Question: Find the horizontal coordinate of the first time the ball hits the ground. The result is rounded down to the nearest integer. Note that there is no energy loss in the event of a collision
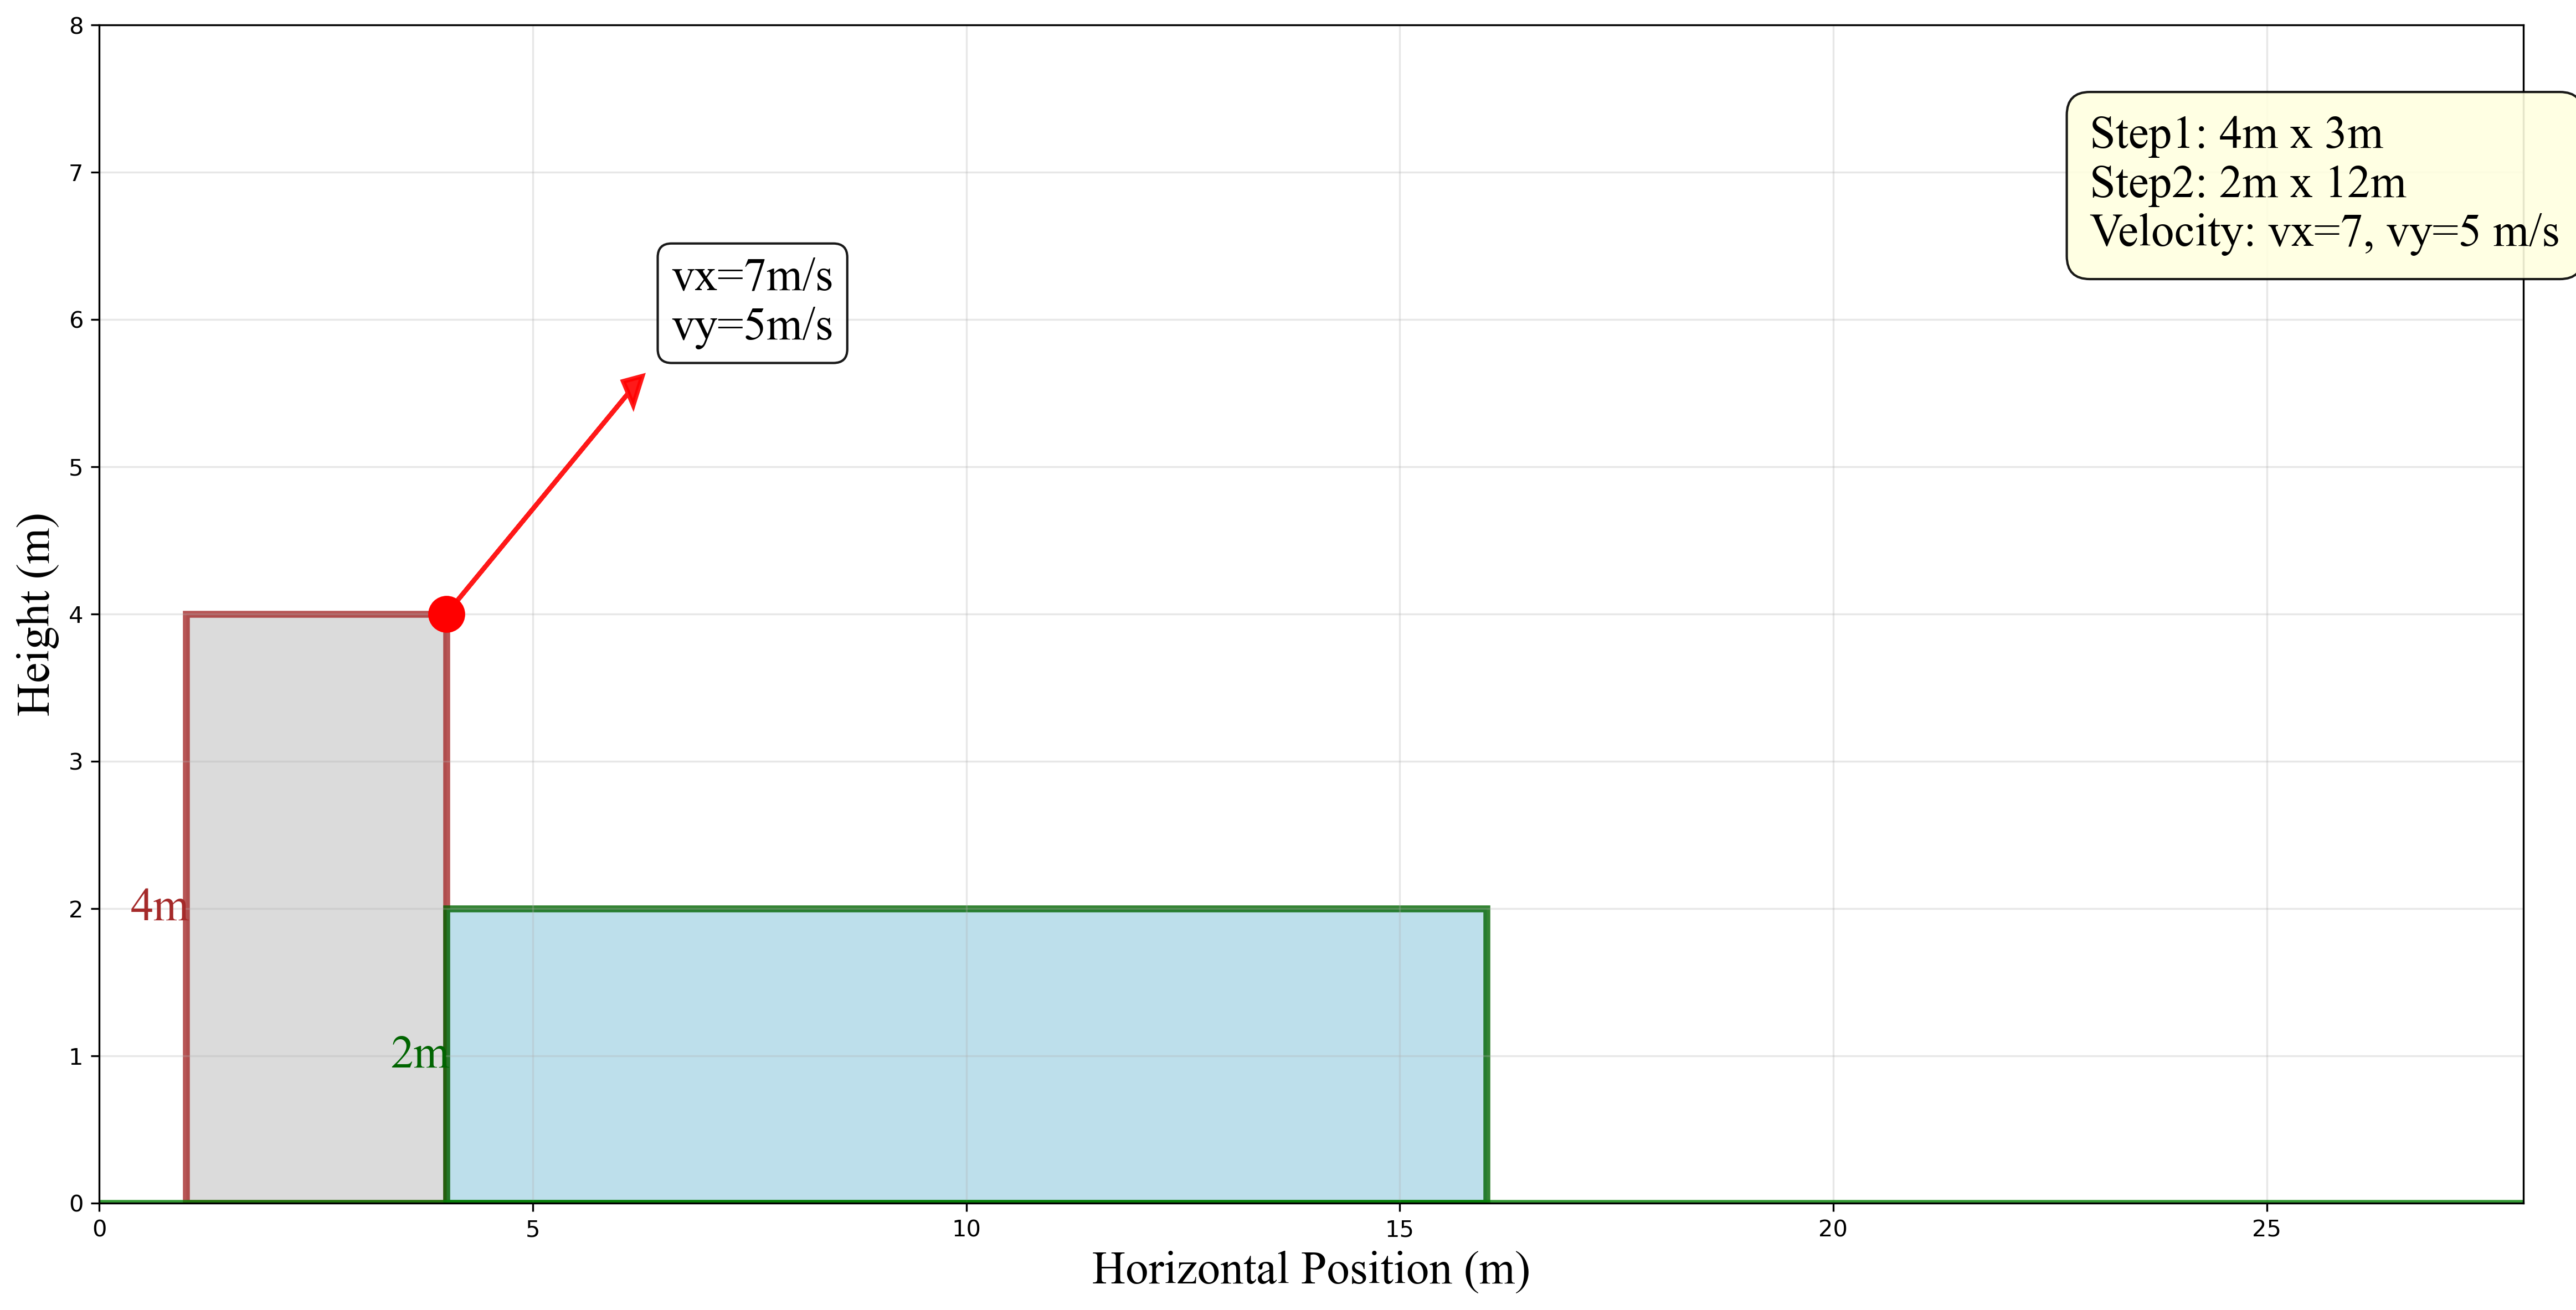
Answer: 25